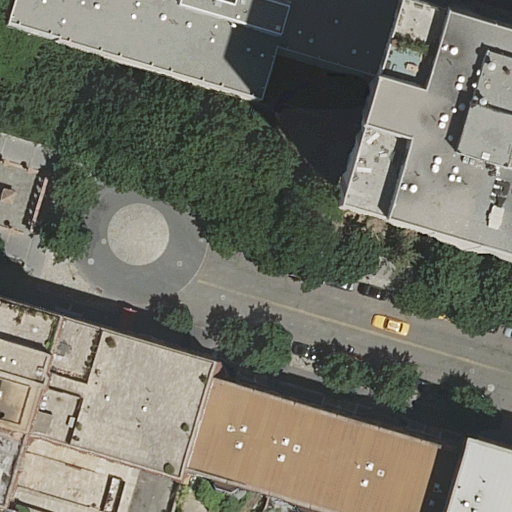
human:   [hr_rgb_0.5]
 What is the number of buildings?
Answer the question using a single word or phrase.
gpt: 5

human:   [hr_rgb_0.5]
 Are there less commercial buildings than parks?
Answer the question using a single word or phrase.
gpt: yes

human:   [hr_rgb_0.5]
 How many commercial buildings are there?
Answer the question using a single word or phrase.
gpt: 0

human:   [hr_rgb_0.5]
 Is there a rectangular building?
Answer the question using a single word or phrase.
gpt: yes

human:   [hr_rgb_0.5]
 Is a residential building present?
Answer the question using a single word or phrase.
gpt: yes

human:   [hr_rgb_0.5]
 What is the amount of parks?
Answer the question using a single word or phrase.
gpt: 1

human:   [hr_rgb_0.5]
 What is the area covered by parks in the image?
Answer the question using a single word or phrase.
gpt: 6194m2

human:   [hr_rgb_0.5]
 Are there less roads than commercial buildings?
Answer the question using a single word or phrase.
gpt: no

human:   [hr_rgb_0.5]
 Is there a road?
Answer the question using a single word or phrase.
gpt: yes

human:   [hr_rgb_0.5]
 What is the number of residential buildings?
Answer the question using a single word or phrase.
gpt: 5

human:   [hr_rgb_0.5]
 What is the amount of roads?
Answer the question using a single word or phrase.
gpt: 5

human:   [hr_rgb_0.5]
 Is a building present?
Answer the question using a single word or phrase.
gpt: yes

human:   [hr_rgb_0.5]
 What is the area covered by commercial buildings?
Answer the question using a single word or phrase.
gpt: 0m2

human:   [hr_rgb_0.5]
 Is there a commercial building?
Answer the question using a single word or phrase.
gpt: no

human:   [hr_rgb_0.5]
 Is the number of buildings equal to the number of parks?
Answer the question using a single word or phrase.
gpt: no

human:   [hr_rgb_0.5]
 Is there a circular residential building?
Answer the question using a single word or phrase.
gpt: no

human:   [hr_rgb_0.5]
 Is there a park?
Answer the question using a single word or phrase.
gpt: yes

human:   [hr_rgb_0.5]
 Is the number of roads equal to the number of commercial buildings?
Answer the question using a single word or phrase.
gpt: no

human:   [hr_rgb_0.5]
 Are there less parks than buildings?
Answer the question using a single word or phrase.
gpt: yes

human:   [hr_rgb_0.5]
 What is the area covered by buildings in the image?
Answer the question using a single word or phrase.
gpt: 1587m2

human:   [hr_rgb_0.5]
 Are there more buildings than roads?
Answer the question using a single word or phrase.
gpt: no

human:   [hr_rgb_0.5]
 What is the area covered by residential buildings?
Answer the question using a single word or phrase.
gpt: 1587m2

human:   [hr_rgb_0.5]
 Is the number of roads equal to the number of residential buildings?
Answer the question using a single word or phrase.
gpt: yes

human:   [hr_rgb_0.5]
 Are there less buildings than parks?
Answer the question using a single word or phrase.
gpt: no

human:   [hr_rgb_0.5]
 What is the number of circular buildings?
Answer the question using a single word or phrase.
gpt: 0

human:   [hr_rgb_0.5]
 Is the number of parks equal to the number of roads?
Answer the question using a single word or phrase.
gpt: no

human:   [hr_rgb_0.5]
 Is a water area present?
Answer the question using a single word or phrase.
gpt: no

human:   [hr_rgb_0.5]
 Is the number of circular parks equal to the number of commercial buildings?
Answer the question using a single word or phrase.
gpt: yes

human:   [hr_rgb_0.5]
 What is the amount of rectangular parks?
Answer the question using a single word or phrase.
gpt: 0

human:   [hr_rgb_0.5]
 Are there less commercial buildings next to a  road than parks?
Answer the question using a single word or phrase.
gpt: yes

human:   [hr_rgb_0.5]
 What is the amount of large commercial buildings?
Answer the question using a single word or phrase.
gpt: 0

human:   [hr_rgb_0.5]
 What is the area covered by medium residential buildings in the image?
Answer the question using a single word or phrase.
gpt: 158m2

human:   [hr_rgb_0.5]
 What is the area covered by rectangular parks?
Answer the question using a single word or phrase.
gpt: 0m2

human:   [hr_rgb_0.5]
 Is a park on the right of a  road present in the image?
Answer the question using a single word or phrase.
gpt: yes

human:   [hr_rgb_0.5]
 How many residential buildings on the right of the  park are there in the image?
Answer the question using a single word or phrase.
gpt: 3

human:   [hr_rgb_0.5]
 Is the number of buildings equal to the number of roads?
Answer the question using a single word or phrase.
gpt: yes

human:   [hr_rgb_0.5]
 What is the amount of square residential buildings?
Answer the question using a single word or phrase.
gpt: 0

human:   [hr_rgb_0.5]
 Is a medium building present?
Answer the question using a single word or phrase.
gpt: yes

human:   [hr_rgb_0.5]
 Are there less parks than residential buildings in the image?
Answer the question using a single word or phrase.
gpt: yes

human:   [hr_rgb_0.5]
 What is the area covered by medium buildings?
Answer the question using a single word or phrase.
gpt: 158m2

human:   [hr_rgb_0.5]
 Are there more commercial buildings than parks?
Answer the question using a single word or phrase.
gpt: no

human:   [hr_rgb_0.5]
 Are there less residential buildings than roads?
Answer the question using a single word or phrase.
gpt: no

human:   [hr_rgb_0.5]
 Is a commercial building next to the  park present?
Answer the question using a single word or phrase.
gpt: no

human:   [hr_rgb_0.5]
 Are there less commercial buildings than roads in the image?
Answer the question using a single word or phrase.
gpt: yes

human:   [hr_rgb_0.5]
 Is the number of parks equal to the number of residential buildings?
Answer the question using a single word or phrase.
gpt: no

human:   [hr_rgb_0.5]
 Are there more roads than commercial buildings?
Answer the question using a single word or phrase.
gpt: yes

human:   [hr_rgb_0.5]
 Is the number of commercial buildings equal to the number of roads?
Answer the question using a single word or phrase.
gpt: no

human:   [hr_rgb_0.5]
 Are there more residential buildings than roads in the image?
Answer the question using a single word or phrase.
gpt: no

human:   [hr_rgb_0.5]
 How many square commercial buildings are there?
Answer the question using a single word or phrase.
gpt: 0

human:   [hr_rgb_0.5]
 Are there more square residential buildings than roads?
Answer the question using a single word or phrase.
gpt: no

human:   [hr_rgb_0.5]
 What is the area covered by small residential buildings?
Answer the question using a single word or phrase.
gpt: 92m2

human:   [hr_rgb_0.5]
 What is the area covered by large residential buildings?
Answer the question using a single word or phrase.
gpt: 1336m2

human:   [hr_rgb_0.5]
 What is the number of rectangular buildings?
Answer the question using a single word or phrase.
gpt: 4

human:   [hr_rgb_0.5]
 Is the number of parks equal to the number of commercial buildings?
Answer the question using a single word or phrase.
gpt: no

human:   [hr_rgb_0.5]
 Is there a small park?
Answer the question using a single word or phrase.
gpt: no

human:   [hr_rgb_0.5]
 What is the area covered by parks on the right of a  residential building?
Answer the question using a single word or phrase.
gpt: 6194m2

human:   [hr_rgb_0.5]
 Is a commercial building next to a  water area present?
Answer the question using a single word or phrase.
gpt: no

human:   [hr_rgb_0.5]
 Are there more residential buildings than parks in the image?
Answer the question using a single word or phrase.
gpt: yes

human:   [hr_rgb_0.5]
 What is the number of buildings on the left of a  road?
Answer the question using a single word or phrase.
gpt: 1

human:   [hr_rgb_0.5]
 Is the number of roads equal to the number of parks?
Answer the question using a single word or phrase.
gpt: no

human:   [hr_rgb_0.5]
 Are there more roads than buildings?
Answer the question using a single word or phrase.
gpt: no

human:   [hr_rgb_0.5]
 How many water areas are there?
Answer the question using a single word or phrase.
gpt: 0

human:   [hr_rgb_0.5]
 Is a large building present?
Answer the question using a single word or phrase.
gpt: yes

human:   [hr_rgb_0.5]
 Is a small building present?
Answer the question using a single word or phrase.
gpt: yes